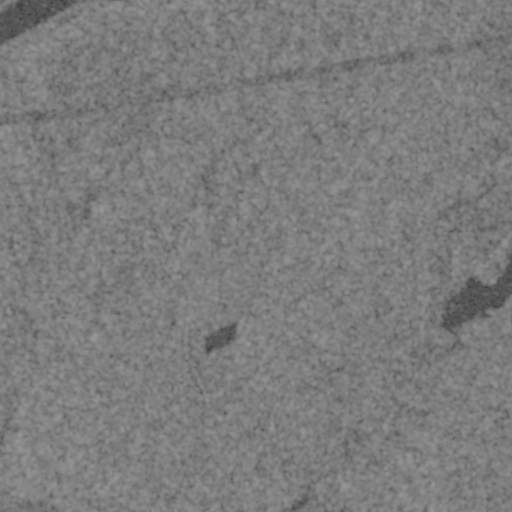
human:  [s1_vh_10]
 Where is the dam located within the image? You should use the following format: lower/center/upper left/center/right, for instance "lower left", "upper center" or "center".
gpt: The dam is located in the lower center of the image.
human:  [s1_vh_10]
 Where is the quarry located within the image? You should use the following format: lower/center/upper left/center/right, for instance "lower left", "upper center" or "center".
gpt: The quarry is located in the upper center of the image.
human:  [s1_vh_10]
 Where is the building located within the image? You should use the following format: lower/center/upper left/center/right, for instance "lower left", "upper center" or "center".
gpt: The building is located in the lower center of the image.
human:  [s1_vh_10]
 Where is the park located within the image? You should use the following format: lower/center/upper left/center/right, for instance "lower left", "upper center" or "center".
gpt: There is no park in the image.

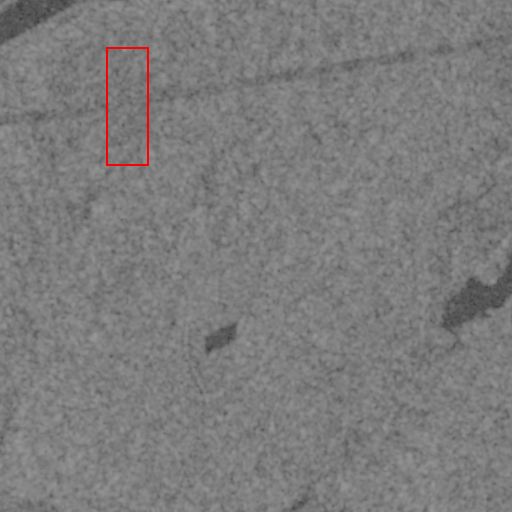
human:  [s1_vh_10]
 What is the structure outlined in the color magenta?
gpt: There is no magenta outline.
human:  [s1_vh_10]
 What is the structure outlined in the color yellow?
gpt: There is no structure outlined in yellow.